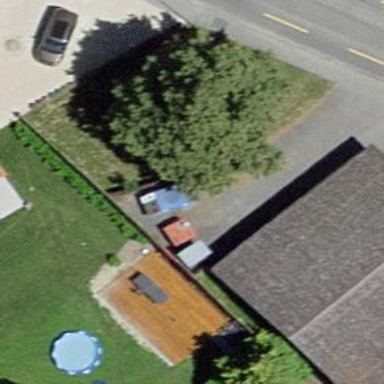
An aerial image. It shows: Recycling container for recycling.